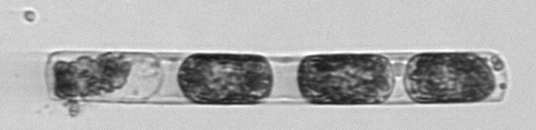
Label: Hemiaulus